Question: I've been busy trying to develop a game and I've at one of the parts that I find difficult. I may be entirely on the wrong foot swell of how to do this.
What I have is a couple of imageviews on my board. They are the holders of objects I drag into them (tiles). (again I don't know if this is the best or the right way to do it.)
For example I've made a image to display what I mean:
In this image I have a image (A) that I want to drag onto 1 of the top tiles my code will have to auto detect above what imageview the (A) is most located and place it into that view.

I got really stuck here and I'd like some information on how to this or another way of doing something like this.
The A is already dragable.
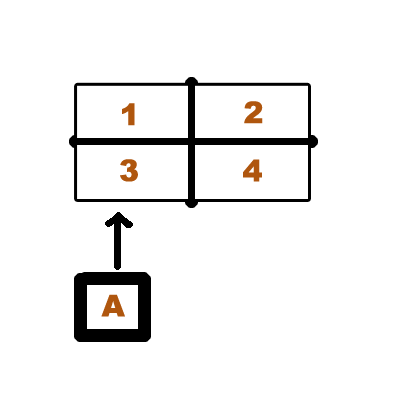
Answer: You can use 'bool CGRectIntersectsRect (CGRect rectA,CGRect rect1);' (rect1 or rect2 or 3 or 4)
to check for intersection of the frame of 'A' with any of the four top tiles.
After intersection you can check for the smallest distance between the center of each tile to that of 'A' to check which tile contains the most of A. (All 'UIView' has 'center' property)
This is assuming all the tiles and A are separate views.
Or on second thought you can just check for the smallest distance between the centres keeping a minimum distance before checking, and avoid the first step completely.
'''
CGFloat xDist = (p2.x - p1.x);
CGFloat yDist = (p2.y - p1.y);
CGFloat distance = sqrt((xDist * xDist) + (yDist * yDist));
'''
- <URL>